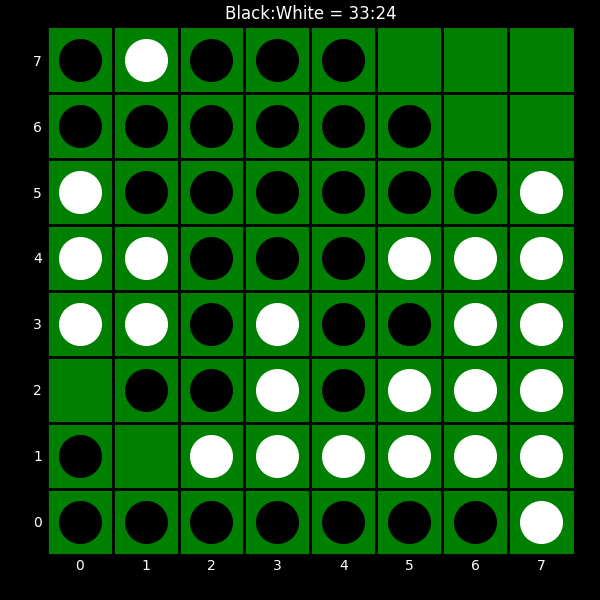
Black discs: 33
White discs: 24